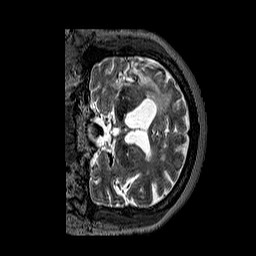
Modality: T2w
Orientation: coronal
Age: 65
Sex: female
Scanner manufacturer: siemens
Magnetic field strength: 3 T
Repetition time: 3.2 s
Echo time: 0.567 s